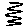
Label: zigzag